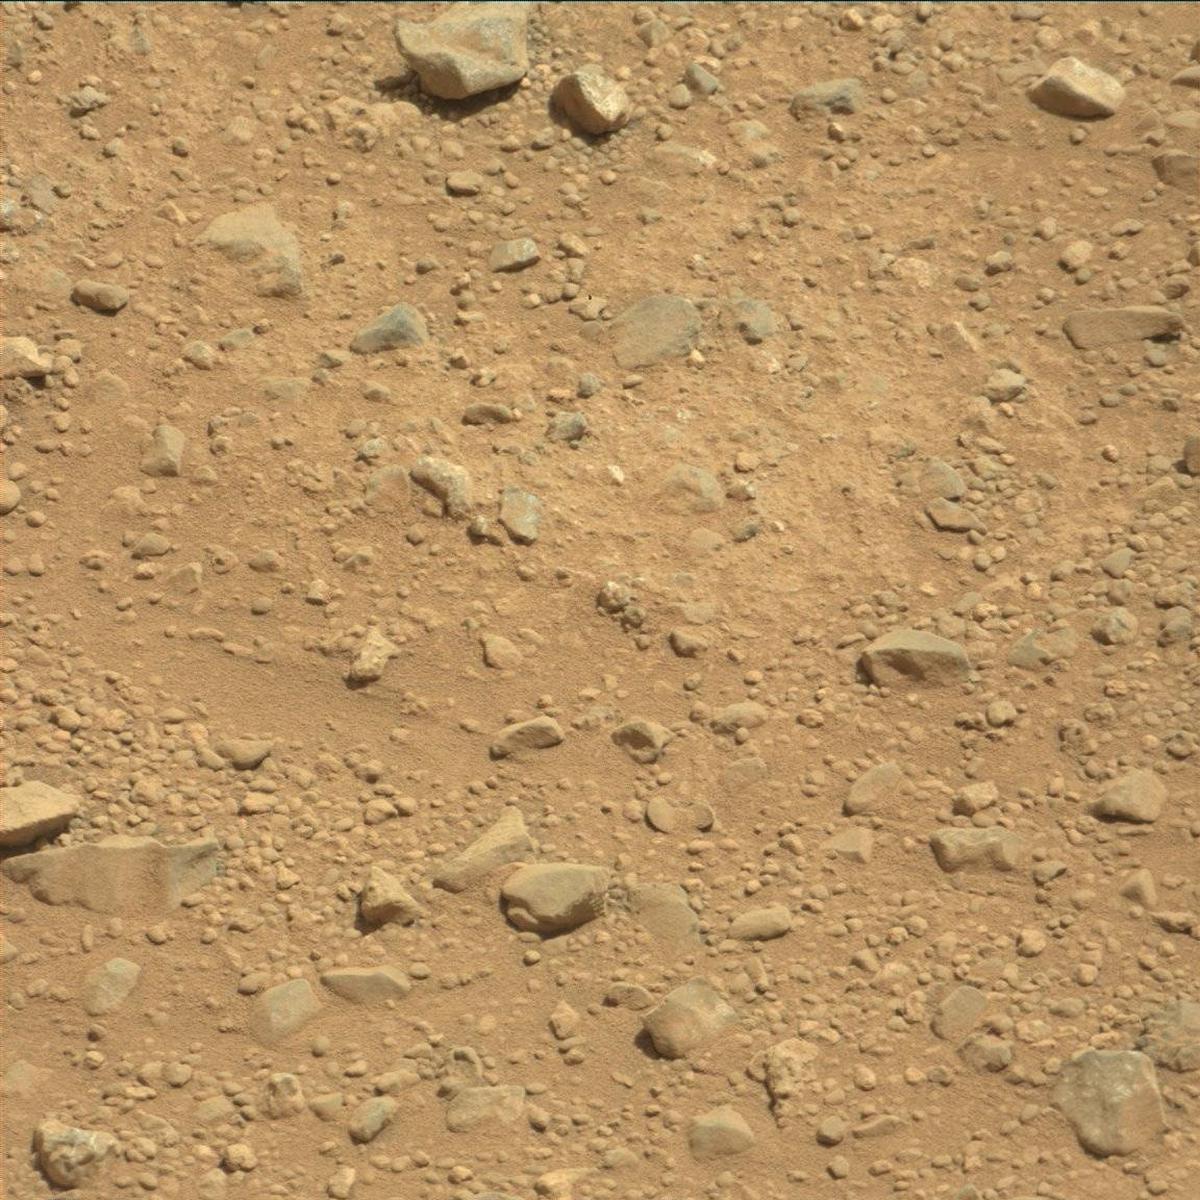
Terrain classes present: Bedrock, Rock, Sand / Soil